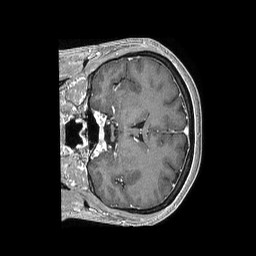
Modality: T1w
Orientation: coronal
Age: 46
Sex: female
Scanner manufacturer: philips
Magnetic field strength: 1.5 T
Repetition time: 0.007545 s
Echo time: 0.003426 s